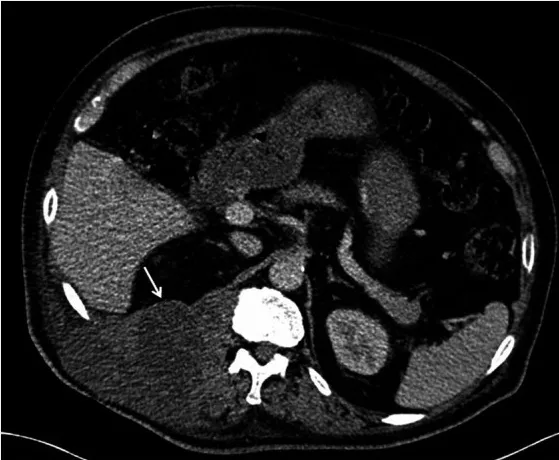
Contrast-enhanced computed tomography (CT) scans of the mass at the level of thoracic vertebrae 12 (T12). Note: The enhanced CT scan of the abdomen revealed multiple low-density masses in the right waist. The maximum cross-sectional area of the mass was approximately at the level of the T12, as shown in the figure.
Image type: radiology (ct)